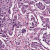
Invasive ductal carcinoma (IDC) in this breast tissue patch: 1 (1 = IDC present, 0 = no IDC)